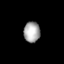
Tissue: lung
Cell type: Epithelial cells
Senescence score: 0.1894
Nuclear area (px): 328
Mean DAPI intensity: 168.561